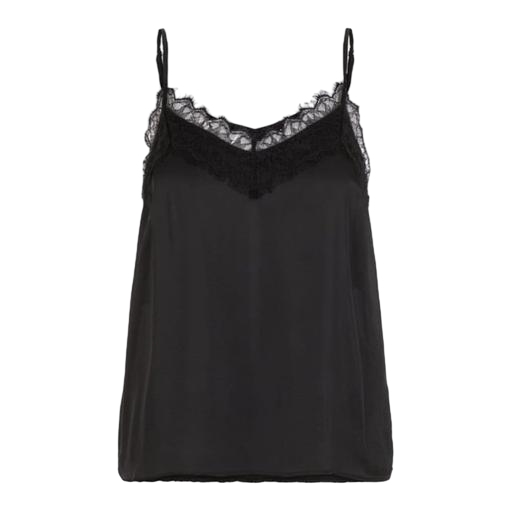
black dentelle lace-detail camisole, black curve cami rib lace, black lace-trim tank top, white background